Field crop: maize
Growth stage: 2
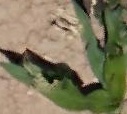
Species: maize